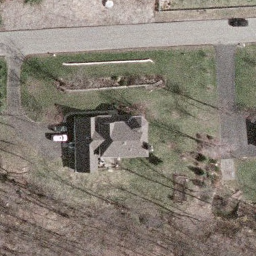
Label: residential